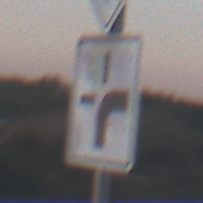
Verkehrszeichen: VerlaufVorfahrtsstrasse3
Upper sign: Vorfahrtsstrasse
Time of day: SunriseSunset
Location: Outdoor (Nature)
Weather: Clear
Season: NotSpecified
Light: Natural